Question: In a JEE6 project deployed in glassfish 3.1. I have the following issue:
Lilith - a logviewer which listens to a socket - only catches the first log message then misses the rest of the messages. What makes it even worse is that the behavior is not consistent and occasionally it might catch the first and the third message. I can not find a pattern in the behavior, so any comments might help me find a way out!
### Given logback.xml:
'''
<configuration scan="true" scanPeriod="3 seconds">
<statusListener class="ch.qos.logback.core.status.OnConsoleStatusListener"/>
<appender name="LogbackClassic" class="ch.qos.logback.classic.net.SocketAppender">
<RemoteHost>localhost</RemoteHost>
<Port>4560</Port>
<ReconnectionDelay>170</ReconnectionDelay>
<IncludeCallerData>true</IncludeCallerData>
</appender>
<appender name="FILE"
class="ch.qos.logback.core.rolling.RollingFileAppender">
<File>log/prototype1.log</File>
<rollingPolicy
class="ch.qos.logback.core.rolling.TimeBasedRollingPolicy">
<FileNamePattern>
logFile.%d{yyyy-MM-dd_HH-mm}.log.zip
</FileNamePattern>
</rollingPolicy>
<encoder class="ch.qos.logback.classic.encoder.PatternLayoutEncoder">
<Pattern>
%d{HH:mm:ss.SSS} %-5p %F:%L %C %M %c - %m%n
</Pattern>
</encoder>
</appender>
<logger name="com.sam.prototype1" level="DEBUG">
<appender-ref ref="FILE"/>
<appender-ref ref="LogbackClassic"/>
</logger>
</configuration>
'''
### And given the class:
'''
@RequestScoped
@Named
public class TimeProperty {
@Inject
private Date date;
@Inject
private SimpleDateFormat dateFormat;
@Inject
@LogbackLogger
private Logger logger;
private String time;
public String getTime() {
return time;
}
public void setTime(String timeParam) {
logger.debug("First log message ");
dateFormat.applyPattern("HH:mm:ss:SSS");
String tmp = dateFormat.format(date.getTime());
logger.debug("Second log message: Logged time= "+tmp);
time = tmp;
logger.debug("Third log message: Logged time");
}
public void callSetTime(){
setTime("Dummy parameter to avoid NULL in the test");
}
}
'''
### which is triggered using the following jsf web page:
'''
<!DOCTYPE html>
<html xmlns="http://www.w3.org/1999/xhtml">
<head>
<title>Time Page</title>
</head>
<body>
#{timeProperty.callSetTime()}
</body>
</html>
'''
### The file log/prototype1.log receives the following lines:
'''
17:40:45.479 DEBUG TimeProperty.java:38 com.sam.prototype1.modelentities.TimeProperty setTime com.sam.prototype1.modelentities.TimeProperty - First log message
17:40:45.498 DEBUG TimeProperty.java:41 com.sam.prototype1.modelentities.TimeProperty setTime com.sam.prototype1.modelentities.TimeProperty - Second log message: Logged time= 17:40:45:114
17:40:45.499 DEBUG TimeProperty.java:44 com.sam.prototype1.modelentities.TimeProperty setTime com.sam.prototype1.modelentities.TimeProperty - Third log message: Logged time
'''
### Meanwhile Lilith receives only the first message:

### As an extra given for your convenience, here is the POM.xml:
'''
<project xmlns="http://maven.apache.org/POM/4.0.0" xmlns:xsi="http://www.w3.org/2001/XMLSchema-instance"
xsi:schemaLocation="http://maven.apache.org/POM/4.0.0 http://maven.apache.org/xsd/maven-4.0.0.xsd">
<modelVersion>4.0.0</modelVersion>
<groupId>com.sam</groupId>
<artifactId>Prototype1</artifactId>
<version>1.0-SNAPSHOT</version>
<packaging>war</packaging>
<name>Prototype1</name>
<properties>
<endorsed.dir>${project.build.directory}/endorsed</endorsed.dir>
<project.build.sourceEncoding>UTF-8</project.build.sourceEncoding>
</properties>
<dependencies>
<dependency>
<groupId>org.slf4j</groupId>
<artifactId>slf4j-api</artifactId>
<version>1.7.5</version>
</dependency>
<dependency>
<groupId>ch.qos.logback</groupId>
<artifactId>logback-classic</artifactId>
<version>1.0.13</version>
</dependency>
<dependency>
<groupId>ch.qos.logback</groupId>
<artifactId>logback-core</artifactId>
<version>1.0.13</version>
</dependency>
<dependency>
<groupId>javax</groupId>
<artifactId>javaee-web-api</artifactId>
<version>6.0</version>
<scope>provided</scope>
</dependency>
</dependencies>
<build>
<plugins>
<plugin>
<groupId>org.apache.maven.plugins</groupId>
<artifactId>maven-compiler-plugin</artifactId>
<version>3.1</version>
<configuration>
<source>1.6</source>
<target>1.6</target>
<compilerArguments>
<endorseddirs>${endorsed.dir}</endorseddirs>
</compilerArguments>
</configuration>
</plugin>
</project>
'''
### Needless to mention:
I also satisfied Glassfish requirement to add the following files to the domain classpath:
jul-to-slf4j-1.7.5.jar and slf4j-api-1.7.5 and logback-core-1.0.13.jar and logback-classic-1.0.13.jar
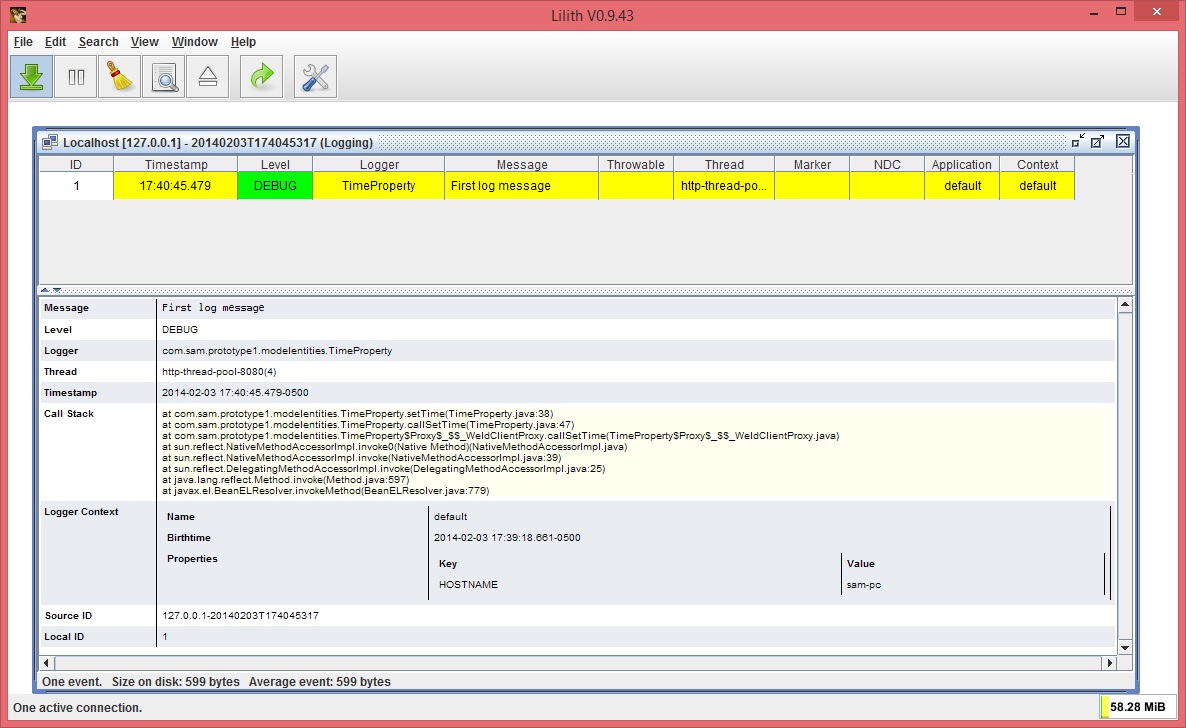
Answer: Please try again with Logback 1.1.1 and SLF4J 1.7.6.
<URL> states that Logback 1.1.1 includes a fix for dropped events related to SocketAppender.